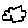
Label: cloud